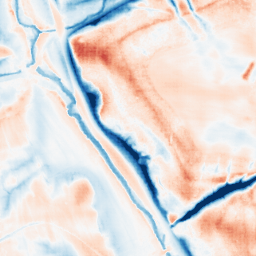
Category: classical
Decomposition family: gaussian_anisotropic
Decomposition parameters: sigma_x: 10
sigma_y: 10
Upsampling method: sinc_blackman
Upsampling parameters: scale: 8
kernel_size: 16
Upsampling scale: 8